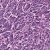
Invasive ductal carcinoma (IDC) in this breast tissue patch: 1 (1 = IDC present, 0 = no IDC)